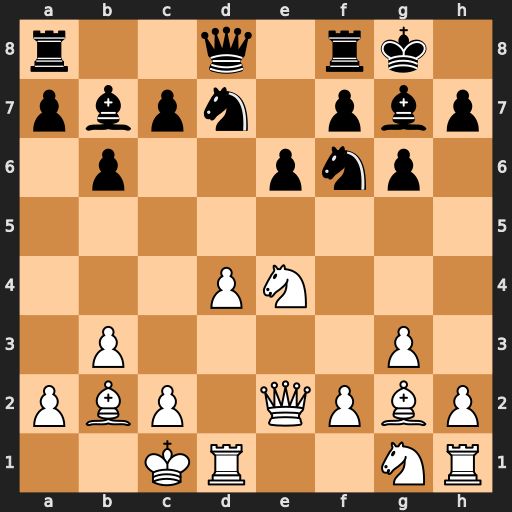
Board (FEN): r2q1rk1/pbpn1pbp/1p2pnp1/8/3PN3/1P4P1/PBP1QPBP/2KR2NR
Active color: w
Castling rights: -
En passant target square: -
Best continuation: Nxf6+ Qxf6 Bxb7